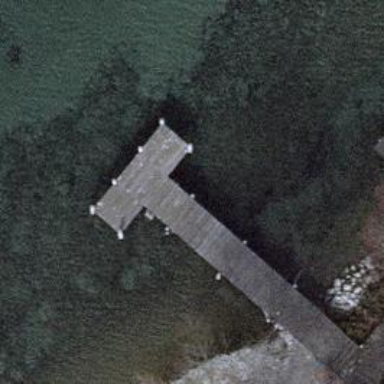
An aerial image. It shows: Man-made pier.